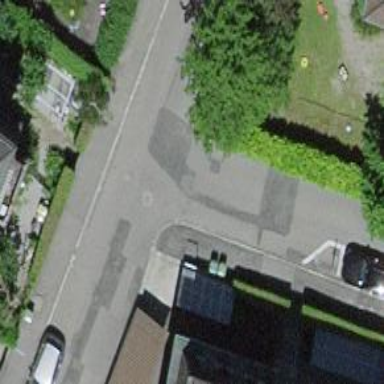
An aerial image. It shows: Kerb barrier.